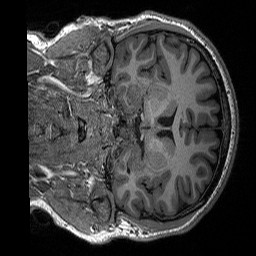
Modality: T1w
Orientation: coronal
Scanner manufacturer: siemens
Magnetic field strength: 3 T
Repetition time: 2.3 s
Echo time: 0.00298 s